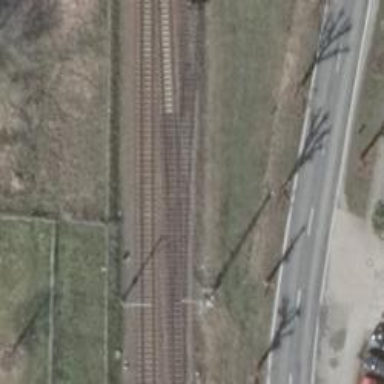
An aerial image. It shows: Railway milestone.